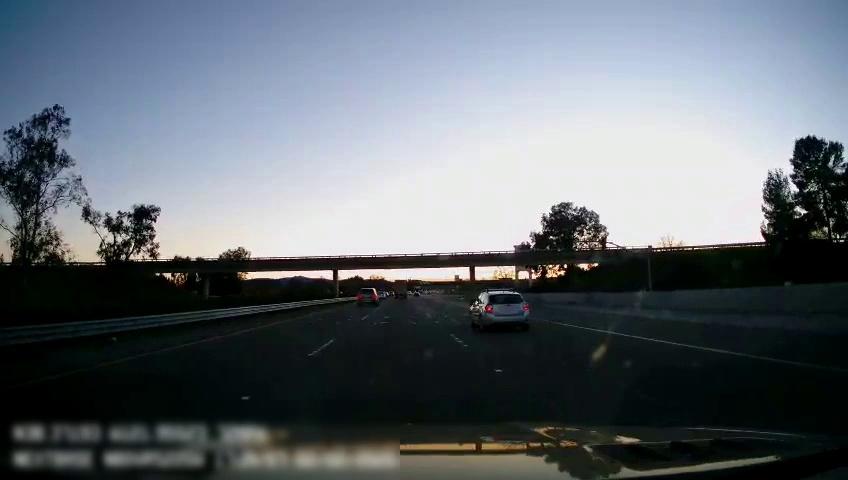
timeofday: Dusk/Dawn/Twilight
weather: Cloudy
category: Drivable Space
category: Vehicles | SUV
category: Vehicles | Truck
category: Vehicles | SUV
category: Lanes | Alternate Lane
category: Lanes | Current Lane
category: Lanes | Current Lane
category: Lanes | Alternate Lane